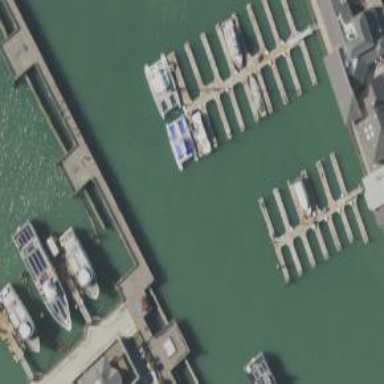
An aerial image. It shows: Man-made pier.